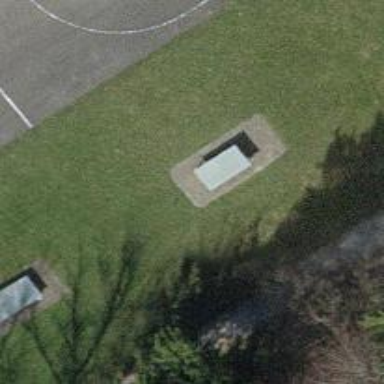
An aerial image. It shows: Bench for seating.